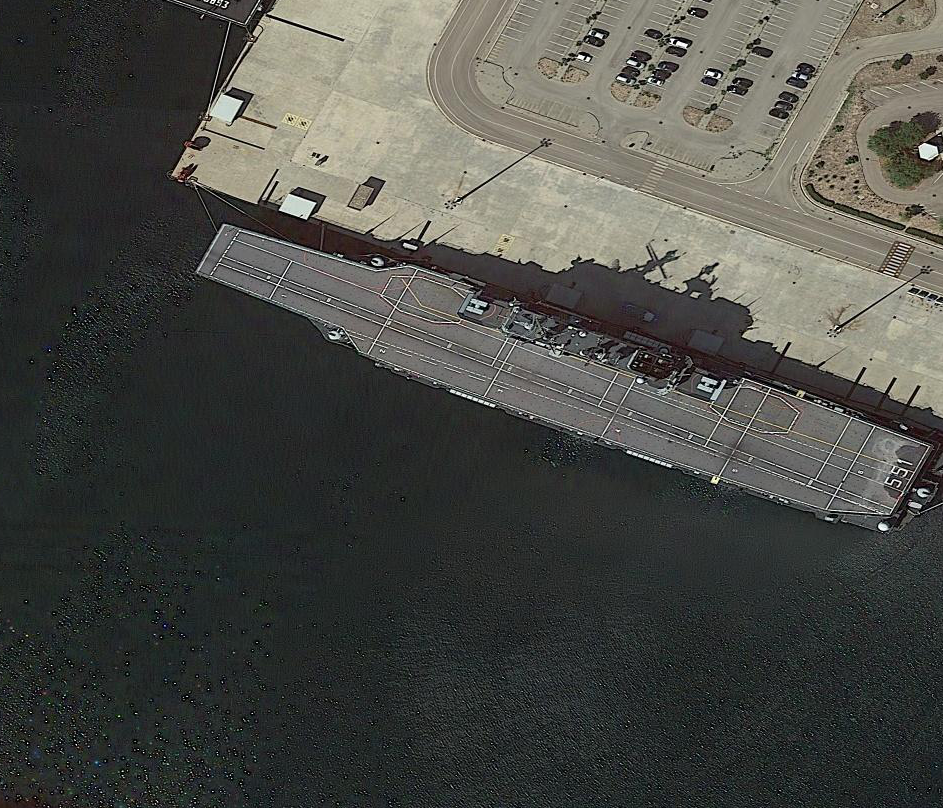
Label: aircraft_carrier